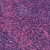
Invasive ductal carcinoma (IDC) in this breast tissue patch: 1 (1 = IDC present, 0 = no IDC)